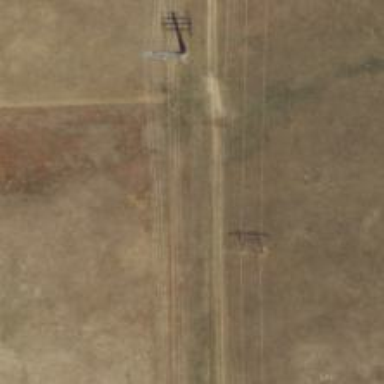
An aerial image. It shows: H-frame designed tower for power lines.